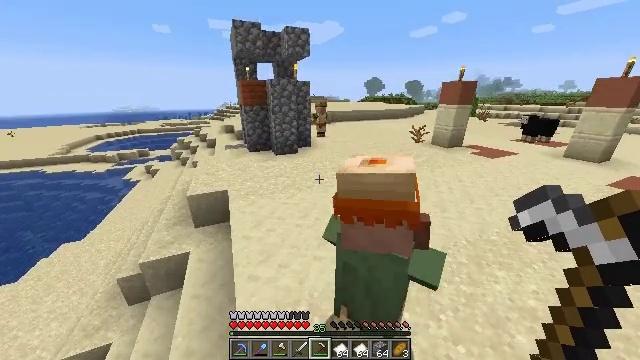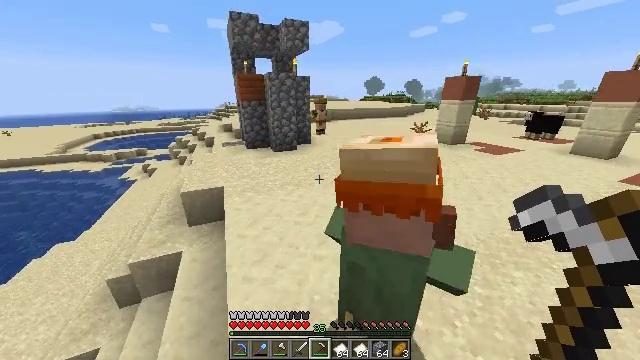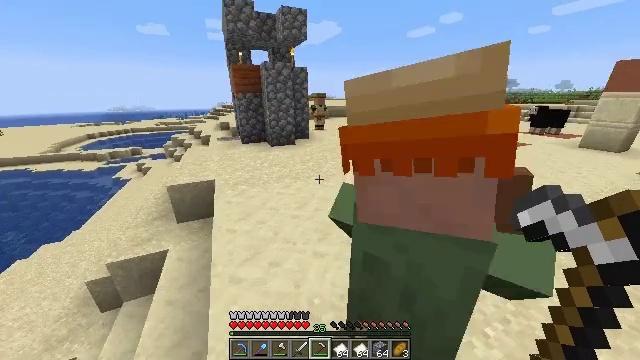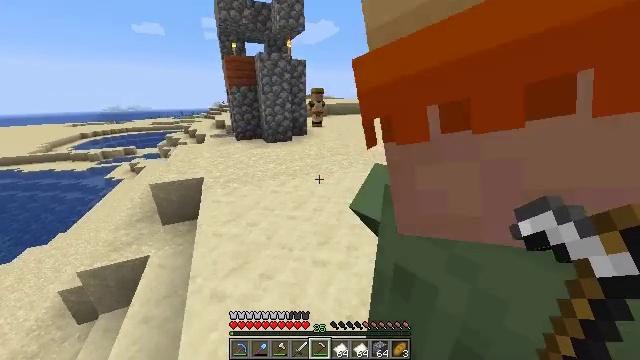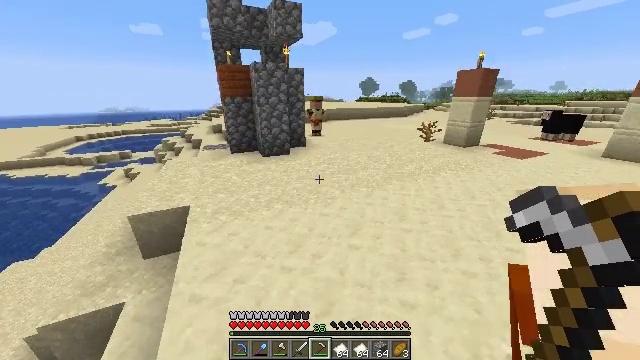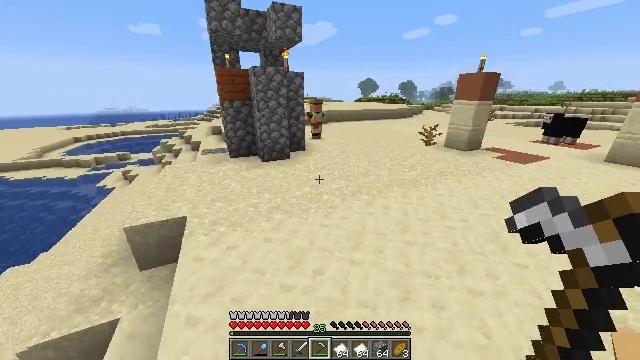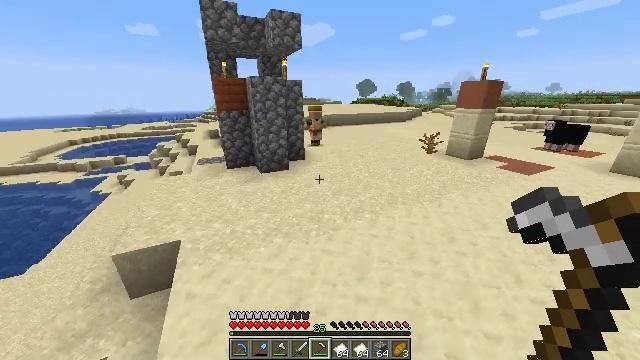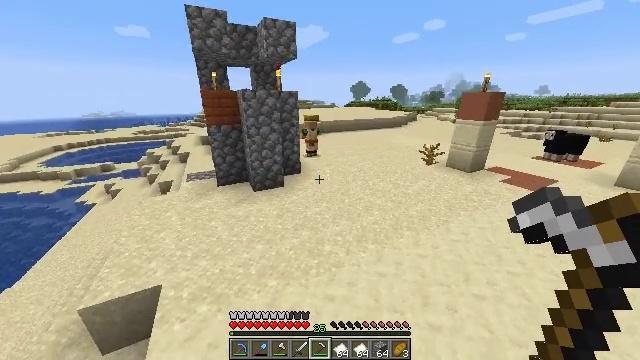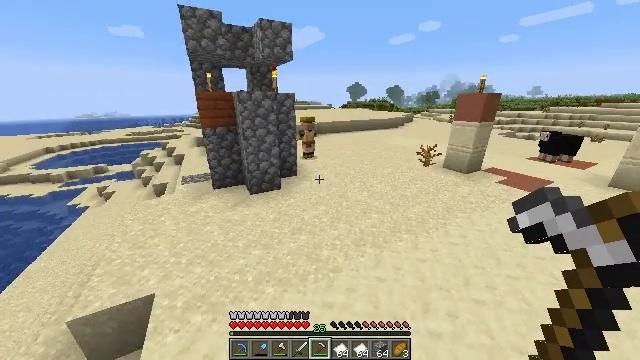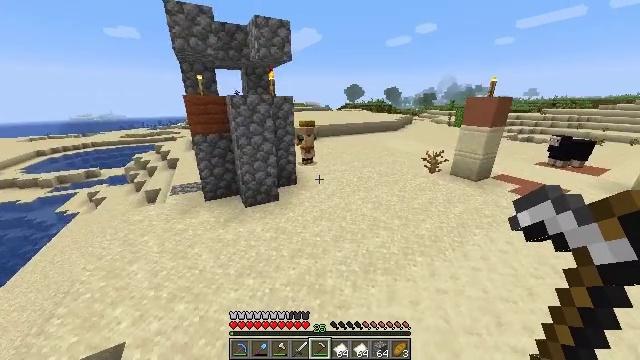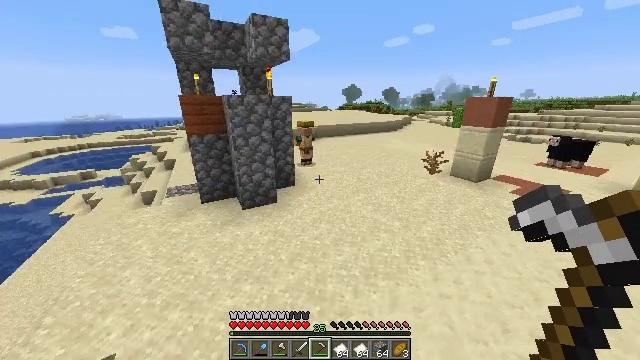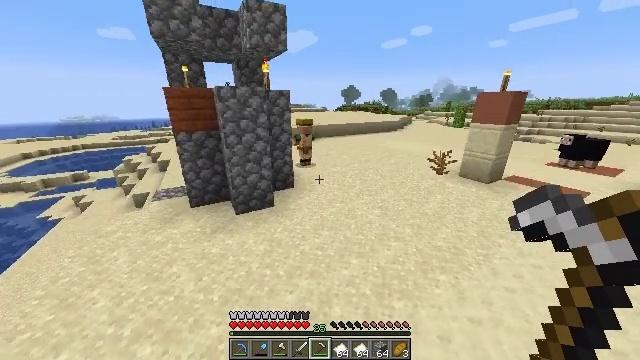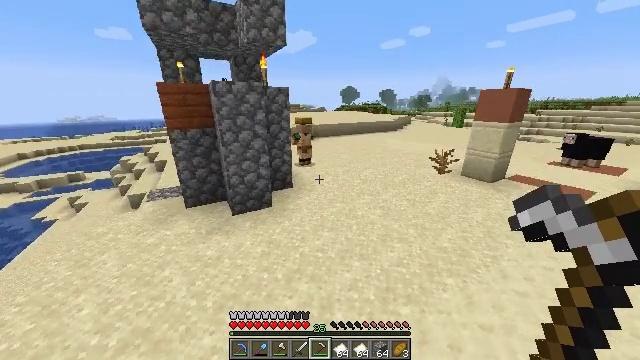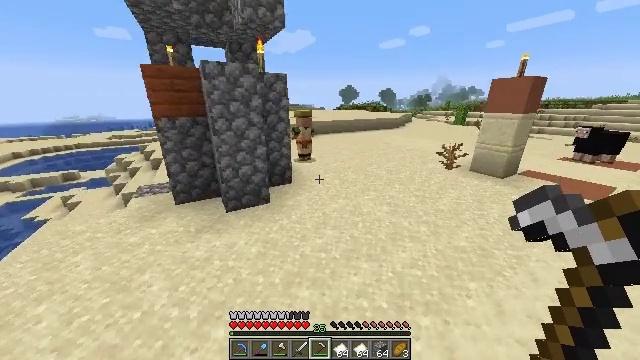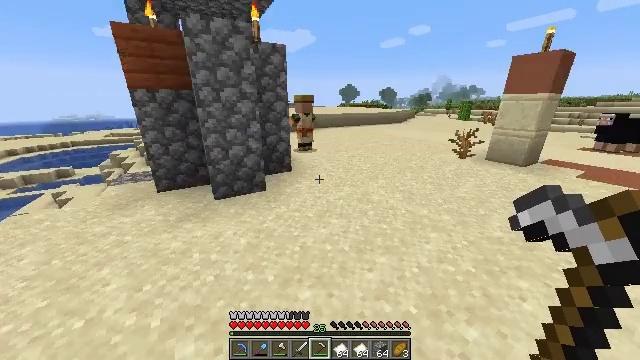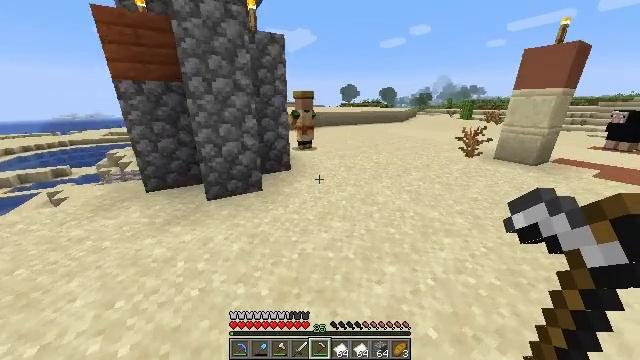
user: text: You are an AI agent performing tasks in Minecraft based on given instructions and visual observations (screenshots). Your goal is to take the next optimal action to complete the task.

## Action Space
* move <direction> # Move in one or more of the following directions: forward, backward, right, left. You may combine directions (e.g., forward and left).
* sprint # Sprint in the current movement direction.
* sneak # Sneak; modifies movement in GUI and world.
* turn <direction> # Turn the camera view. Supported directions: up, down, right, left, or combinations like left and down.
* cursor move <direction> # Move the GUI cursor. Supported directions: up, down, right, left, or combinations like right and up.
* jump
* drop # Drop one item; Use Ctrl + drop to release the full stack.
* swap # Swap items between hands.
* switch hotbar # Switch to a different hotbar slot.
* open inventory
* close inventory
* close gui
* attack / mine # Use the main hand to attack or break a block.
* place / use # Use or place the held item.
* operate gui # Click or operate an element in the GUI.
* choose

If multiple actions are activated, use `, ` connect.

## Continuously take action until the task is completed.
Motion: motion action
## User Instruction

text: Remove an iron hoe from the inventory.
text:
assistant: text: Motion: move forward, sprint, jump
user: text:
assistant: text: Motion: move forward, sprint, jump
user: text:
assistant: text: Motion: move forward, sprint, jump
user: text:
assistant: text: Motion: move forward, sprint, jump
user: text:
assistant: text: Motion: move forward, sprint, jump
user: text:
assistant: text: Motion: move forward, sprint, jump
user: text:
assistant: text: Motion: move forward, sprint, turn right, jump
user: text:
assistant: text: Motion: move forward, sprint, jump
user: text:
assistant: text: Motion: move forward, sprint, jump
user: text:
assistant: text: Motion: move forward, sprint, jump
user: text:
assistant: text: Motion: move forward, sprint, jump
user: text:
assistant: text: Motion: move forward, sprint, jump
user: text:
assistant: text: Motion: move forward, sprint, jump
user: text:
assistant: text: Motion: move forward, sprint, jump
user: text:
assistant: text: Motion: move forward, sprint, jump
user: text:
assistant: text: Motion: move forward, sprint, jump
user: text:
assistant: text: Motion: move forward, sprint, jump
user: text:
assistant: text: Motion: move forward, sprint, jump
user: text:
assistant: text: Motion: move forward, sprint, jump
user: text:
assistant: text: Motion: move forward, sprint, jump
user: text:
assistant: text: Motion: move forward, sprint, jump
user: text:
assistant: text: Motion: move forward, sprint, turn left
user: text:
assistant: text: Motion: move forward, turn left
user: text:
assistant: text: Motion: move forward
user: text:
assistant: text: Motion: move forward
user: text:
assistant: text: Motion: move forward
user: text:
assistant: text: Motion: move forward, turn left and up
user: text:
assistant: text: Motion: move forward
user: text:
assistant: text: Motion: move forward
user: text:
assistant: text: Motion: move forward